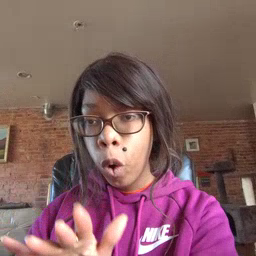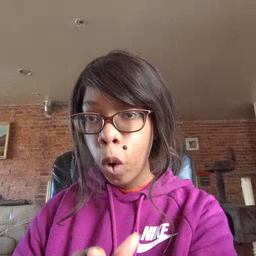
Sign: snow